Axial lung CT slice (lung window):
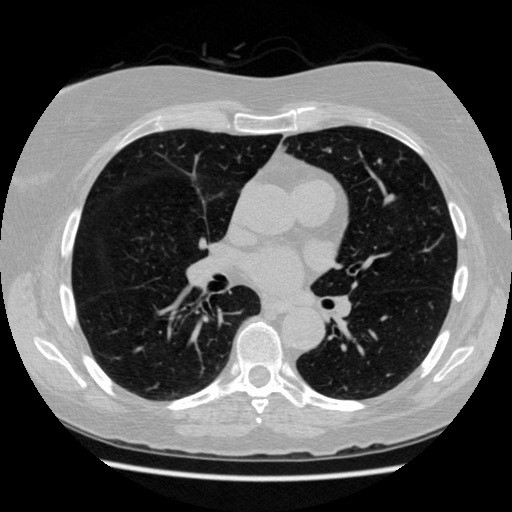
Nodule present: no